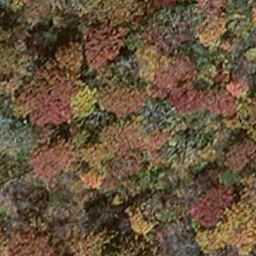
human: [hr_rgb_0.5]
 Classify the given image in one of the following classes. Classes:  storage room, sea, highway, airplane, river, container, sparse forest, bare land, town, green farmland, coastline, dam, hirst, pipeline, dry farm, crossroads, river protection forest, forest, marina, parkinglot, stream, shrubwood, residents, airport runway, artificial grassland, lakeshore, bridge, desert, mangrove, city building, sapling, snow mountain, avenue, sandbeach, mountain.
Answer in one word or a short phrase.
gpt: mangrove